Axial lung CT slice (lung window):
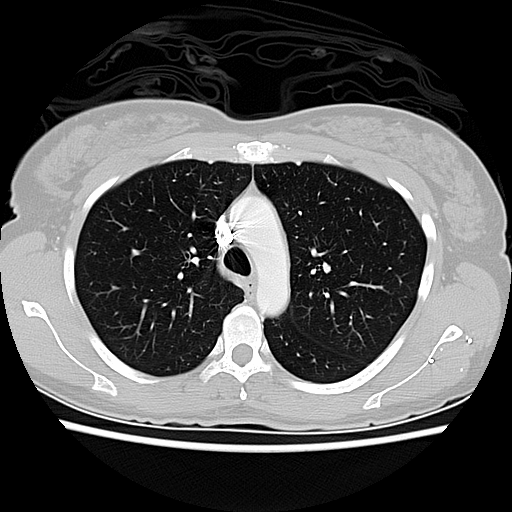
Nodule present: no